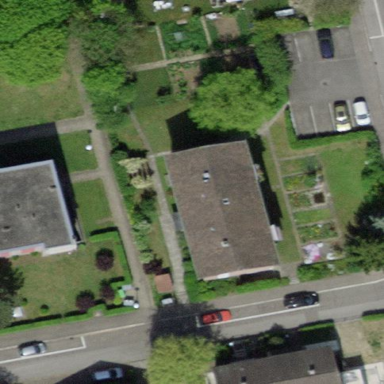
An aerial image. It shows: Building.